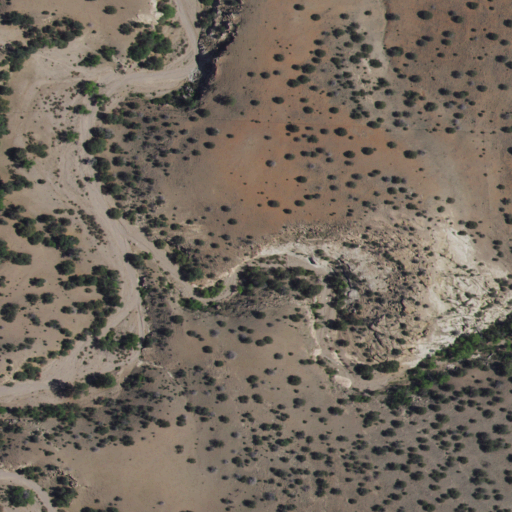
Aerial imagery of valley in New Mexico named Pinatosa Canyon containing shrub, evergreen forest, and grassland